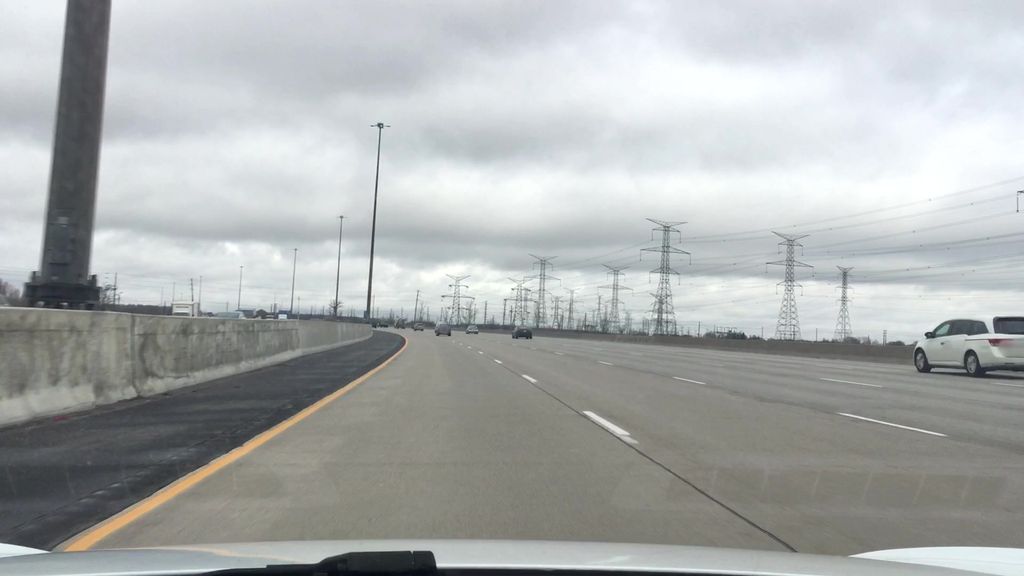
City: toronto